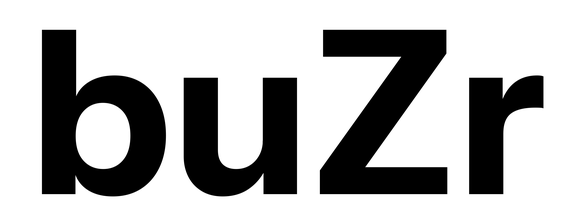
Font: InstrumentSans_Bold